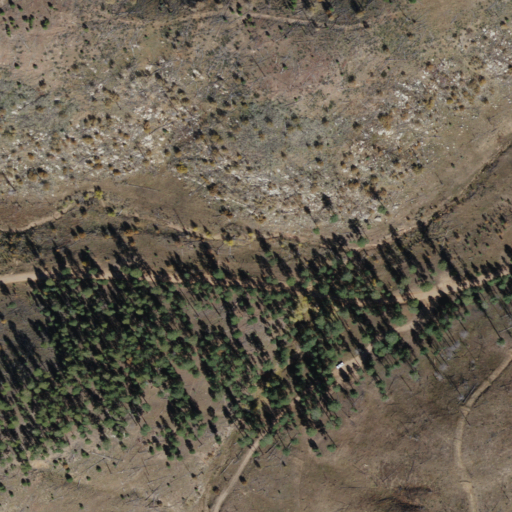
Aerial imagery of valley in Arizona named Stott Canyon containing shrub and evergreen forest